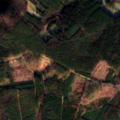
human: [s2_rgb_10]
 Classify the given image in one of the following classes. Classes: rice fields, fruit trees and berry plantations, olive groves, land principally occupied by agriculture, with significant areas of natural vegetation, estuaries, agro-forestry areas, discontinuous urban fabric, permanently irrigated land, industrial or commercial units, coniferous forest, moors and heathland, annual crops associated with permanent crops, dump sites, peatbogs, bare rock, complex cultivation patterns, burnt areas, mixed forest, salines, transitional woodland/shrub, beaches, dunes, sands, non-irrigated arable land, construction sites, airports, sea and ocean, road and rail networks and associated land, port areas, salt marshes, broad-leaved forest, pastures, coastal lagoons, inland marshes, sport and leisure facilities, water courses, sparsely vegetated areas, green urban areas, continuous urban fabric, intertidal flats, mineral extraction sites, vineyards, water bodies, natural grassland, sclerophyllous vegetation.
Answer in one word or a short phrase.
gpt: pastures, mixed forest